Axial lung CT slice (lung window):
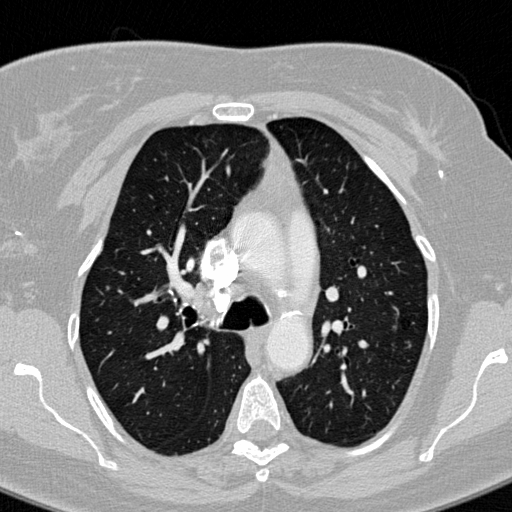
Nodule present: no